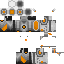
A male robot skin with dark skin, wearing brown helmet dressed in a orange armor chest and black pants, featuring a closed mouth.